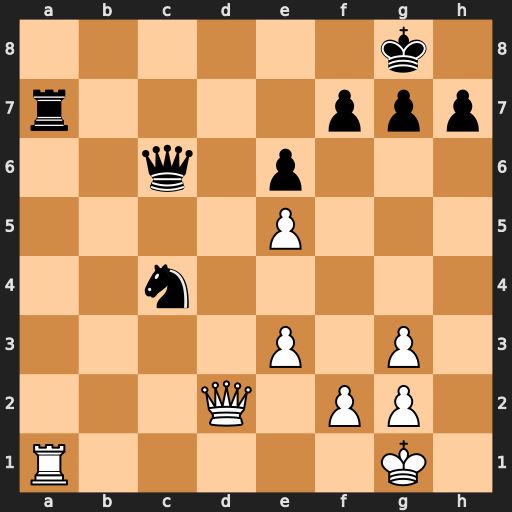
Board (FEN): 6k1/r4ppp/2q1p3/4P3/2n5/4P1P1/3Q1PP1/R5K1
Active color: w
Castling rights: -
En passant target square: -
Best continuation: Qd8+ Qe8 Qxe8#